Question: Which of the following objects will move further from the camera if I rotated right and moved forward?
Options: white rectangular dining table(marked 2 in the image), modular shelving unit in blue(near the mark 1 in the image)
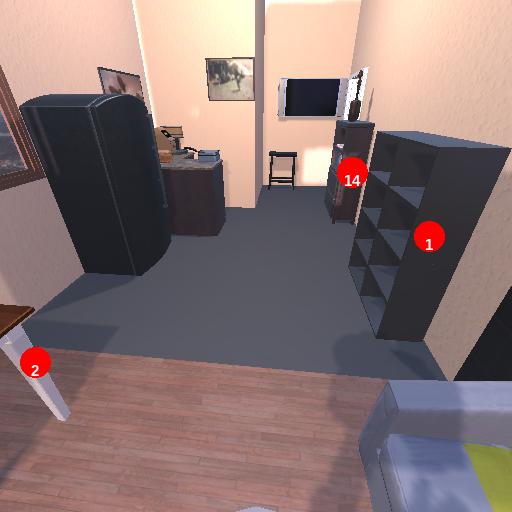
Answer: white rectangular dining table(marked 2 in the image)